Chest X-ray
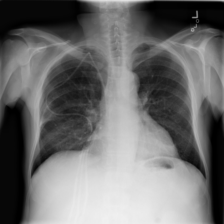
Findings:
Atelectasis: positive
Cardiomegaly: negative
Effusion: negative
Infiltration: positive
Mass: negative
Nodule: negative
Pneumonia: negative
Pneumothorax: negative
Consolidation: negative
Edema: negative
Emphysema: negative
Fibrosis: negative
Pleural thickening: negative
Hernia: negative